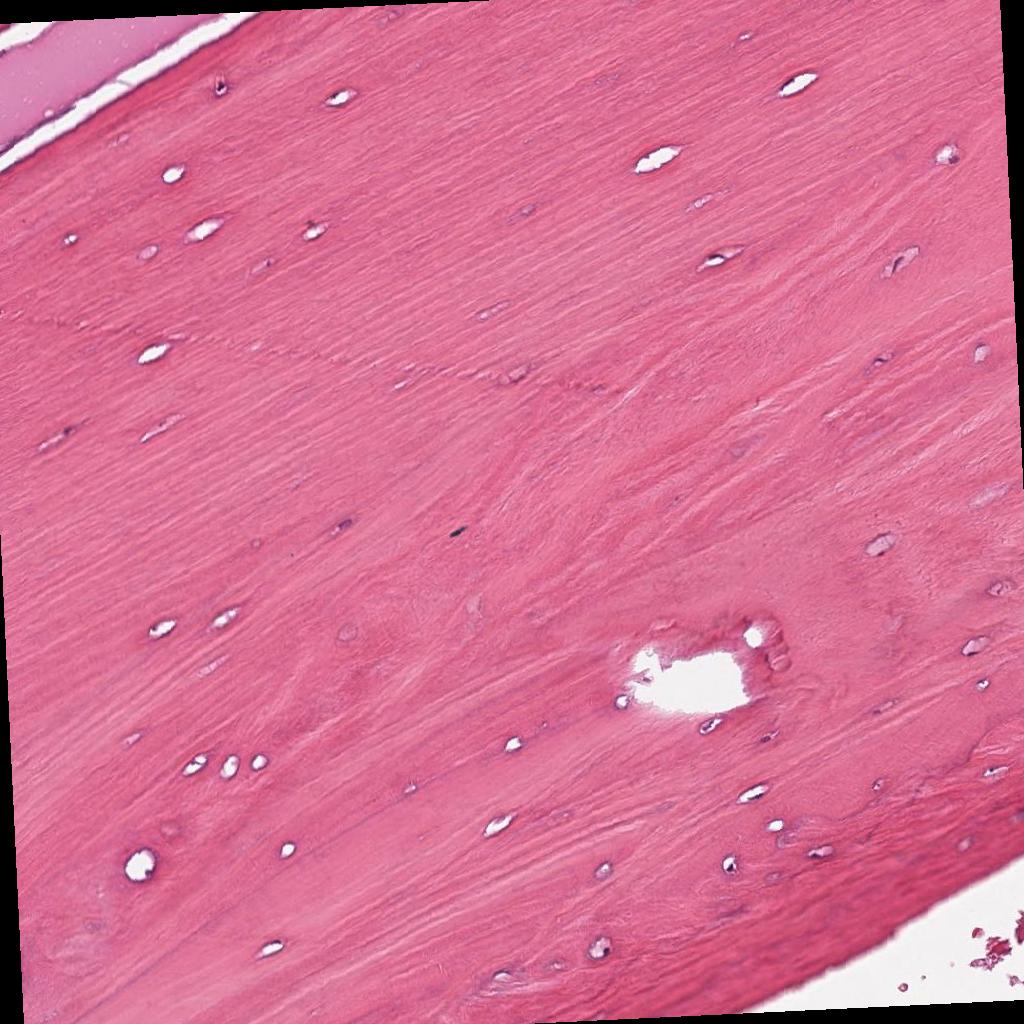
Label: Non-Tumor